Question: I'm having a problem with <URL>. I would like to make the caption the same width as the image but just now it is set to the same width as the inner item class.
I get the following effect:

Is there a way to set the caption so it is centred (and aligned with the image)?
My markup is:
'''
<div id="myCarousel" class="carousel slide">
<!-- Carousel items -->
<div class="carousel-inner">
<div class="active item">
<div class="inner-item">
<img src="img/1.jpg">
</div>
<div class="carousel-caption">
<p>Caption</p>
</div>
</div>
<div class="item">
<div class="inner-item">
<img src="img/1.jpg">
</div>
<div class="carousel-caption">
<p>Caption text here</p>
</div>
</div>
<div class="item">
<div class="inner-item">
<img src="img/1.jpg">
</div>
<div class="carousel-caption">
<p>Caption text here</p>
</div>
</div>
</div>
<!-- Carousel nav -->
<a class="carousel-control left" href="#myCarousel" data-slide="prev">&lsaquo;</a>
<a class="carousel-control right" href="#myCarousel" data-slide="next">&rsaquo;</a>
</div>
'''
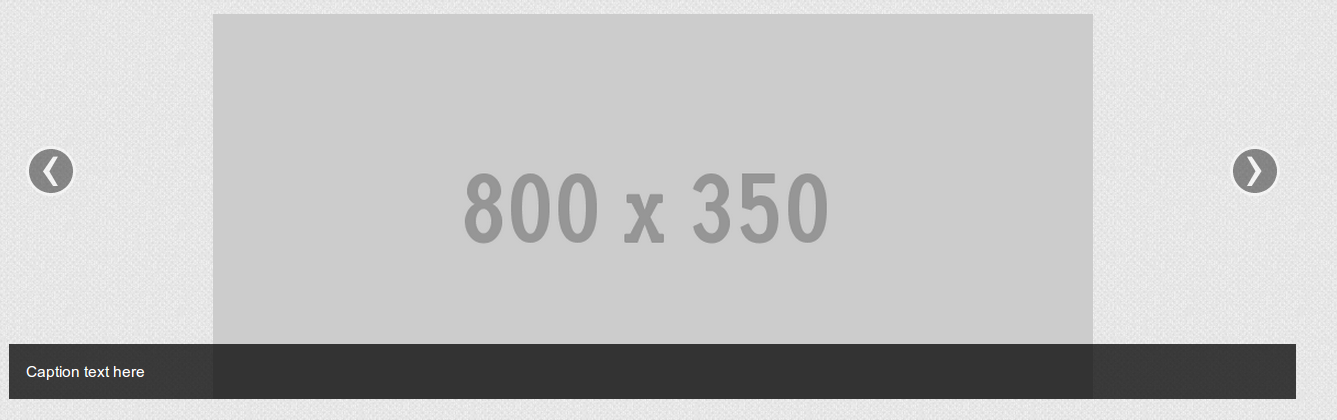
Answer: If I understand your question correctly
Why you don't use 'text-align:center;' for the caption and change the width to the image's width
'''
.carousel-caption
{
text-align:center;
width:800px;
/*If you are having aligning problems and the position is absolute or relative use left:some_number px or margin if not absolute */
}
'''
I hope this can help :)